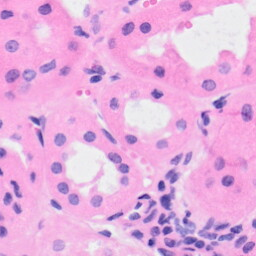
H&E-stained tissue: Kidney